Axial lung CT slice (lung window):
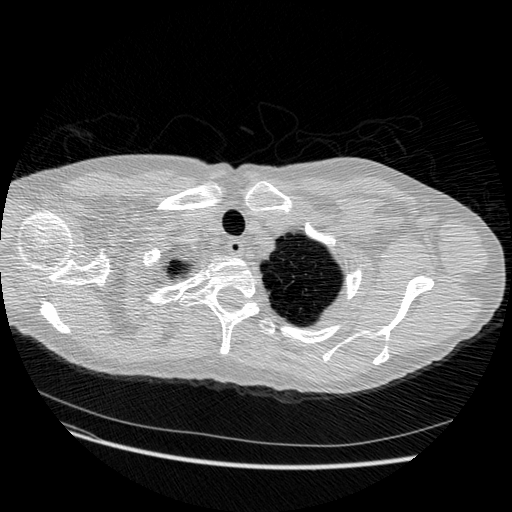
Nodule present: no